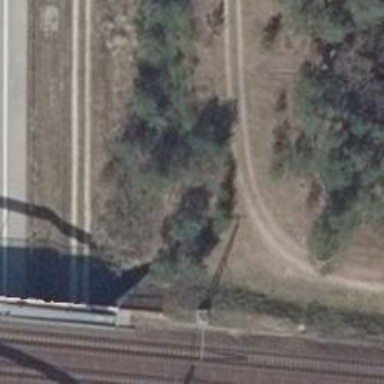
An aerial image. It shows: Compacted grade3 track.